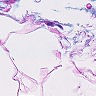
Metastatic tissue present: no